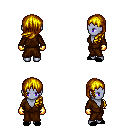
a pixel art fantasy rpg character, female body template, dark elf, purple skin, brown robe, red pants, blonde left-swept hairstyle, gold gloves, black slippers, four views (front, back, left, right), 2x2 character sprite sheet, small pixel art, hard edges, no anti-aliasing